Field crop: maize
Growth stage: 2
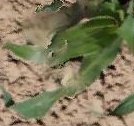
Species: maize